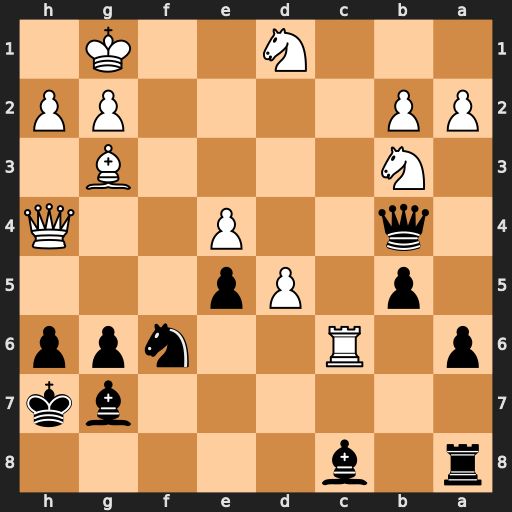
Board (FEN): r1b5/6bk/p1R2npp/1p1Pp3/1q2P2Q/1N4B1/PP4PP/3N2K1
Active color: b
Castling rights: -
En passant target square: -
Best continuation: g5 Be1 Qxb3 axb3 gxh4